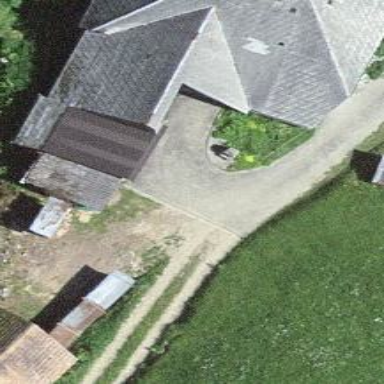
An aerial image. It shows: Farm.